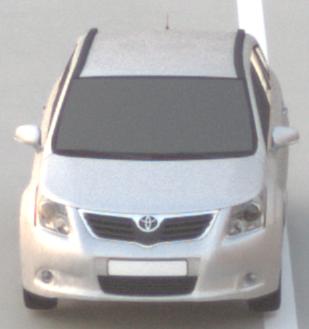
Make: Toyota
Model: Avensis 1.6
Detailed model: Avensis (T27) Notch Back
Model produced from: 2009/01
Model produced until: 2010/08
Doors: 4
Color: white
Road condition: dry road
Daytime: dawn
Contrast: low contrast